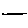
Label: line